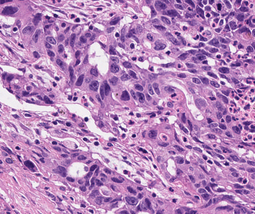
Tumor epithelial tissue: yes
Tumor-associated stroma tissue: yes
Normal tissue: no